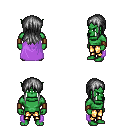
a pixel art fantasy rpg character, male body template, orc, green skin, lavender cape, gold greaves, gray unkempt hairstyle, leather bracers, four views (front, back, left, right), 2x2 character sprite sheet, small pixel art, hard edges, no anti-aliasing